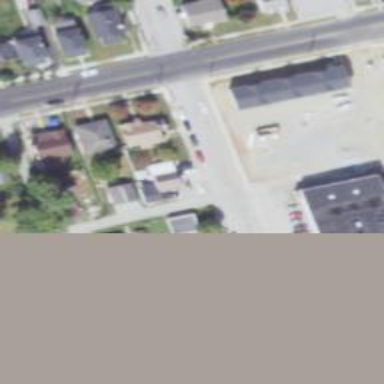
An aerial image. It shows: Alley classified as service road.